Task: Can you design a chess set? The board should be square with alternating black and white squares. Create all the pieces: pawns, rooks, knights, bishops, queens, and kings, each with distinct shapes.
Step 5526:
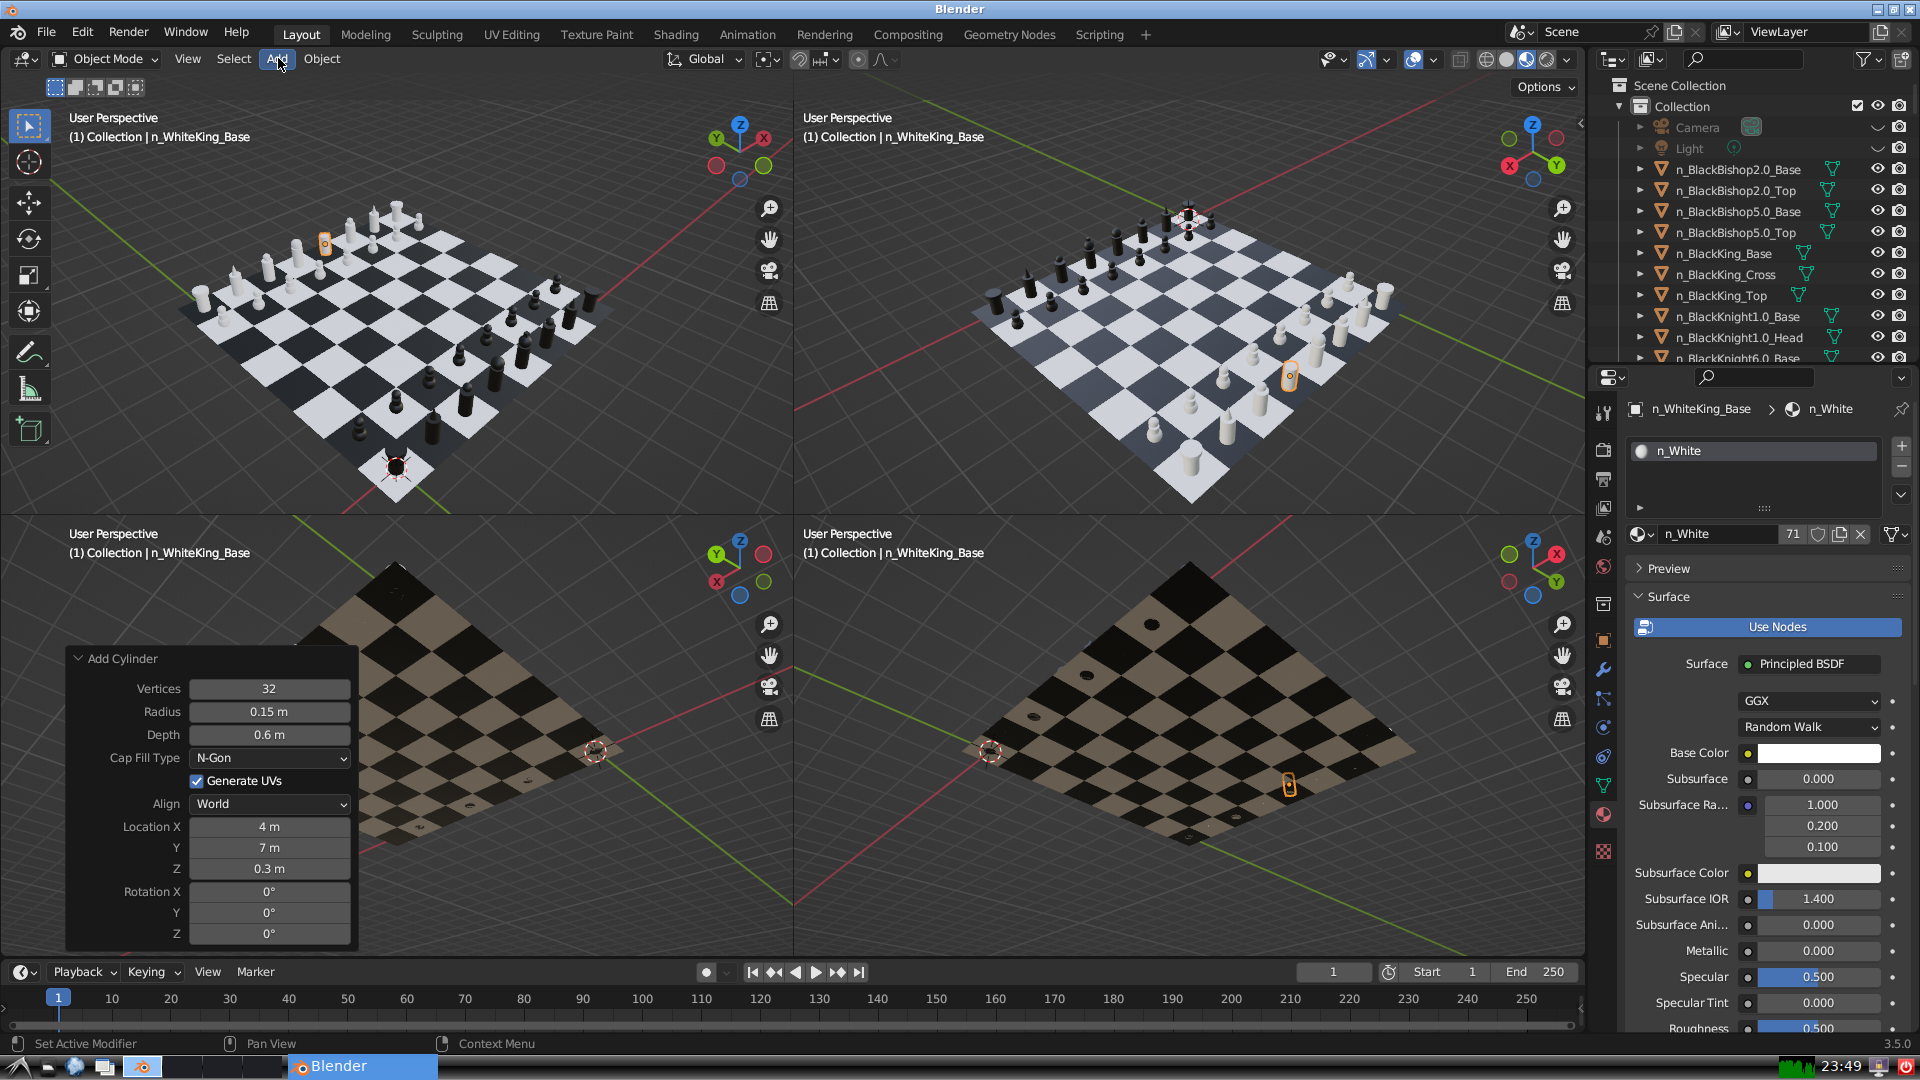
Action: click: no